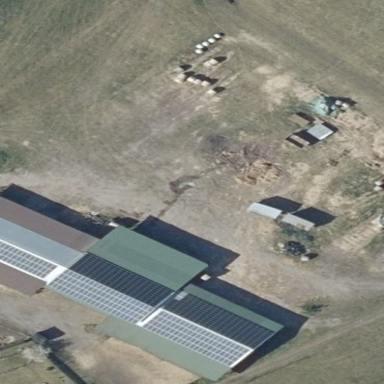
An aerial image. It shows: Farm auxiliary building with solar photovoltaic panel generator producing small amount of electricity.